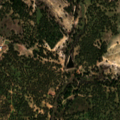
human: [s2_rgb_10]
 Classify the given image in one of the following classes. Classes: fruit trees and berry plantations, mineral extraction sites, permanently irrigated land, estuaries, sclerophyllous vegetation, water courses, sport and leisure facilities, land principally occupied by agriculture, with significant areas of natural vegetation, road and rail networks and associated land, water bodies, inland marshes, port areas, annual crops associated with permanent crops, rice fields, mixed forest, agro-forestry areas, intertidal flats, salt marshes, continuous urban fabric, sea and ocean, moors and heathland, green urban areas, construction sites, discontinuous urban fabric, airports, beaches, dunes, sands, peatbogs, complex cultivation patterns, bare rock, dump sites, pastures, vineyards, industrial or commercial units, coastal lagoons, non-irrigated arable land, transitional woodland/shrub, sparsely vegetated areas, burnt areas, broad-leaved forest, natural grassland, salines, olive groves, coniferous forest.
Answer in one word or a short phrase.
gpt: pastures, complex cultivation patterns, agro-forestry areas, broad-leaved forest, coniferous forest, transitional woodland/shrub